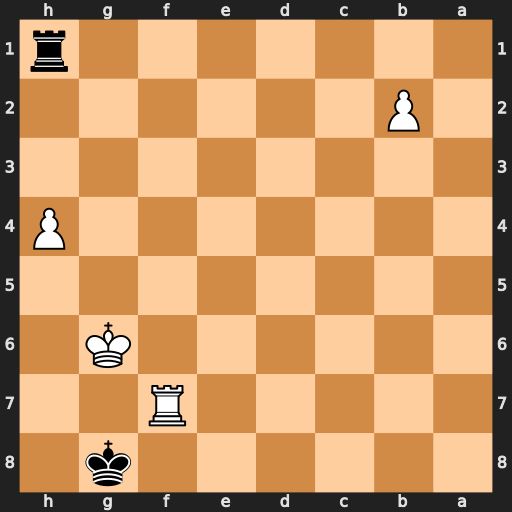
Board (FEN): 6k1/5R2/6K1/8/7P/8/1P6/7r
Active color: b
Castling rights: -
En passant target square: -
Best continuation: Rg1+ Kf6 Rf1+